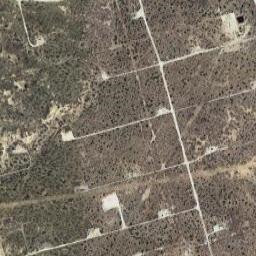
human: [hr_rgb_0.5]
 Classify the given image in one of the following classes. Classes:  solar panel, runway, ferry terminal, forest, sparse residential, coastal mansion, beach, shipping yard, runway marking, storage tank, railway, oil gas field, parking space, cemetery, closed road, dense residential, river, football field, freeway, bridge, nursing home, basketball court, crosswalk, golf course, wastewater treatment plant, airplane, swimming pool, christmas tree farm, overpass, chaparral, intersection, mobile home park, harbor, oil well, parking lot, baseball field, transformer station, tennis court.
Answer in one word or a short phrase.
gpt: oil gas field